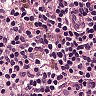
Metastatic tissue present: no